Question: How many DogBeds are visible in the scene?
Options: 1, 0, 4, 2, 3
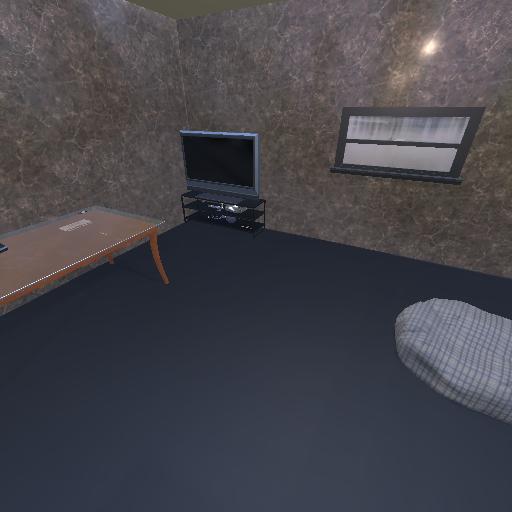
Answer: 1